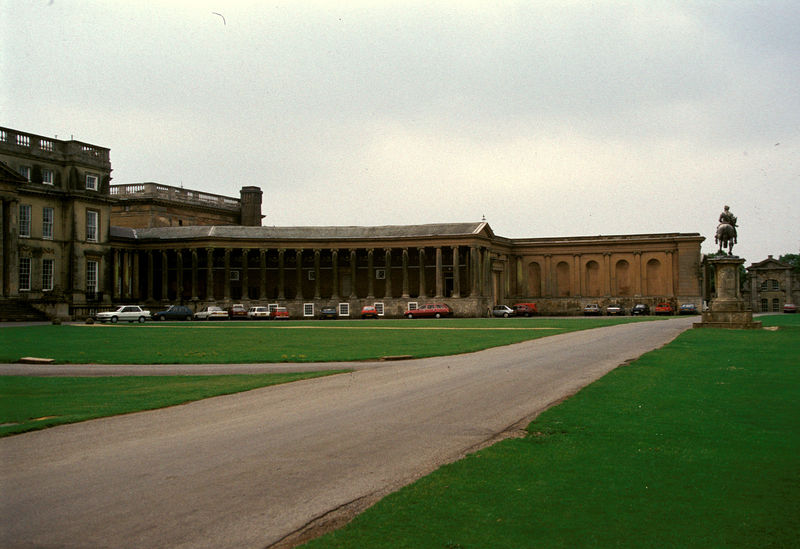
Titel: Nordfassade, Kolonnaden
Künstler: Thomas Pitt
Standort: Stowe, Buckinghamshire
Institution: Stowe House
Schlagwörter: blau, himmel, vogel, weiß, wolken, gelb, grün, landschaft, ocker, bunt, fenster, grau, marmor, strasse, säulen, anlage, dach, gebäude, gras, haus, park, parkanlage, rasen, rot, schloss, weg, wiese, wolke, alt, gericht, architektur, blass, sockel, stein, horizont, brüstung, wege, klassizismus, england, renaissance, pferd, reiter, garten, statue, deutschland, balkon, farbig, papier, ecke, sitz, bogen, pflaster, stra e, farbe, weis, platz, pilaster, auto, rundbogen, wetter, detail, geländer, stufen, plastik, podest, galerie, halle, foto, fotografie, photographie, eingang, zugang, arkade, kolonnade, berlin, palast, balustrade, denkmal, asphalt, arkaden, photo, dreiecksgiebel, villa, efeu, sandstein, landhaus, rundbögen, einfahrt, ballustrade, tempel, museum, englischer garten, autorennen, autos, landsitz, standbild, glyptothek, monument, gebälk, reiterstatue, säulenhalle, reiterstandbild, säulengang, kratzer, nischen, dachterrasse, parkplatz, reiterdenkmal, pultdach, seitenflügel, kolonade, kolonnaden, kannelur, ionische, kollonnade, staute, potsdam, postmoderne, lüftung, adelssitz, gebäudekomplex, herrschaftssitz, marstall, regierungsgebäude, deutschlanf, bath, stowe, pkw, säilen, parkplätze, großbritannien, parkweg, automobile, weggabel, architetkru, dackterasse, tor7, klassizisus, sansoucci, 80er, sansoussi, risen, balustrage, mesuem